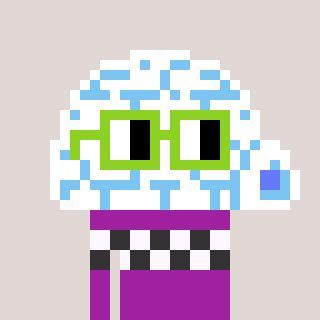
a pixel art character with square light green glasses, a igloo-shaped head and a magenta-colored body on a warm background